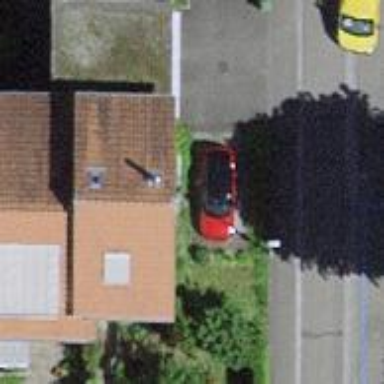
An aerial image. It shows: Simple and straightforward house.